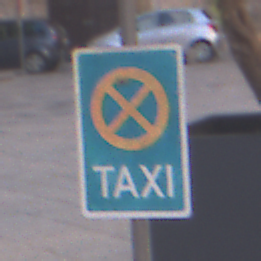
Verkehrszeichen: Taxenstand
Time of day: MorningAfternoon
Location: Outdoor (Urban)
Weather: PartlyCloudy
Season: NotSpecified
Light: Natural